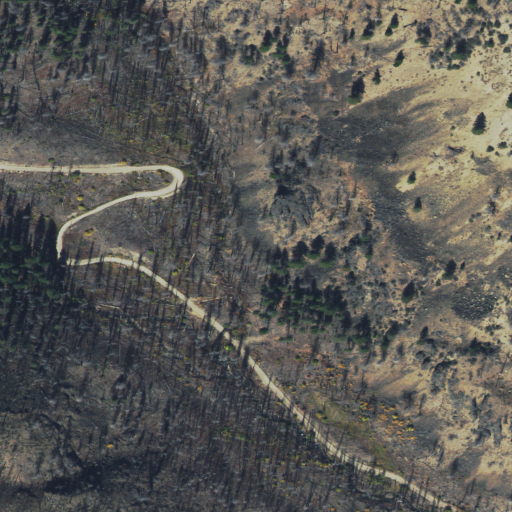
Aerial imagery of valley in Idaho named Spruce Gulch containing shrub, grassland, and evergreen forest